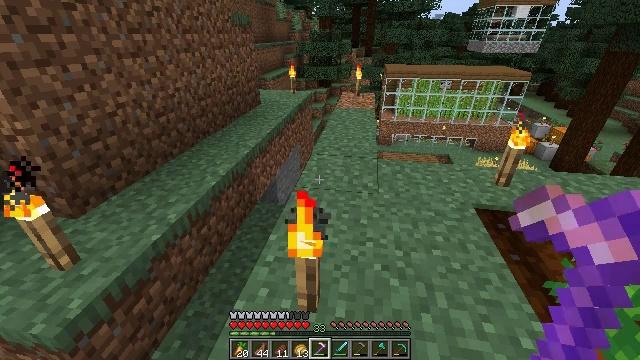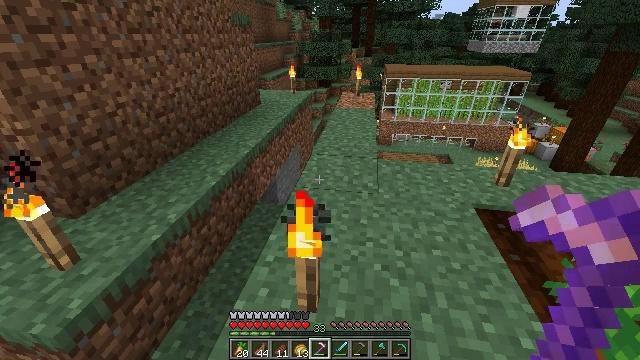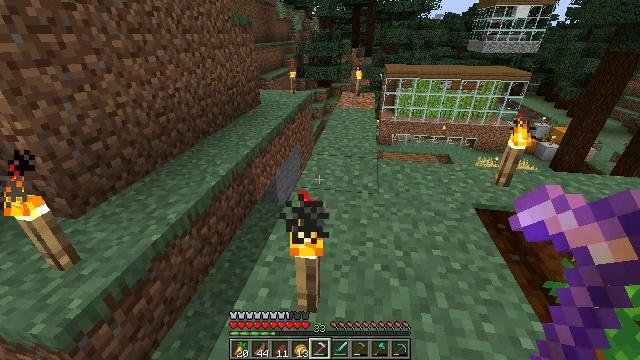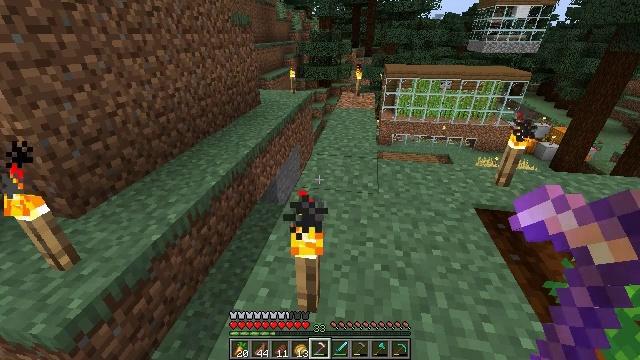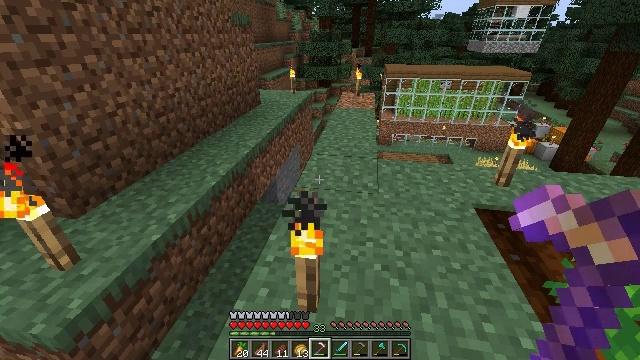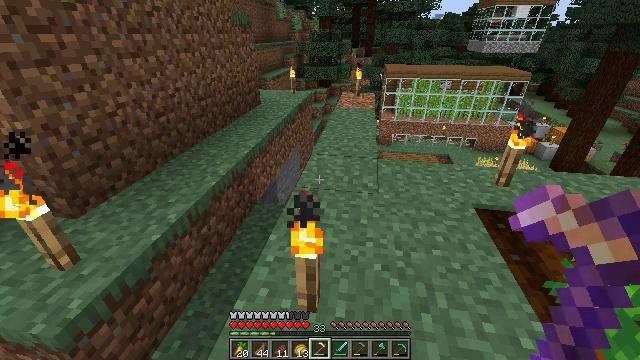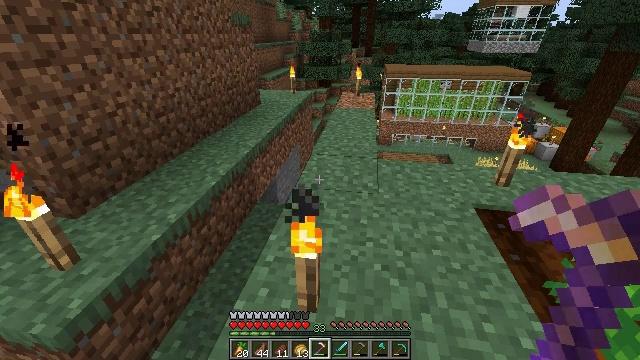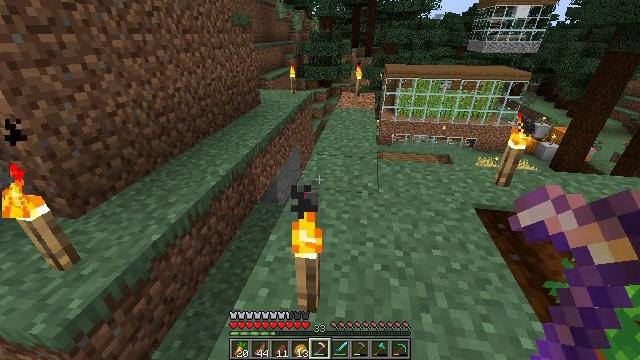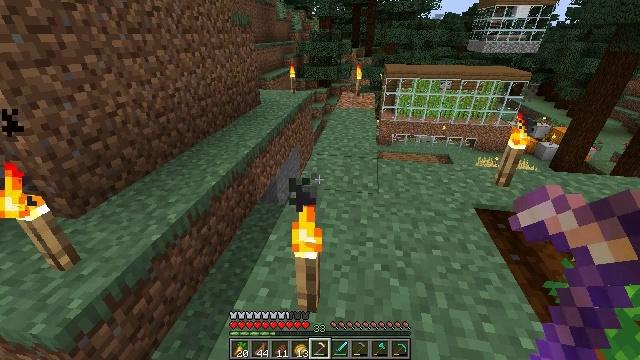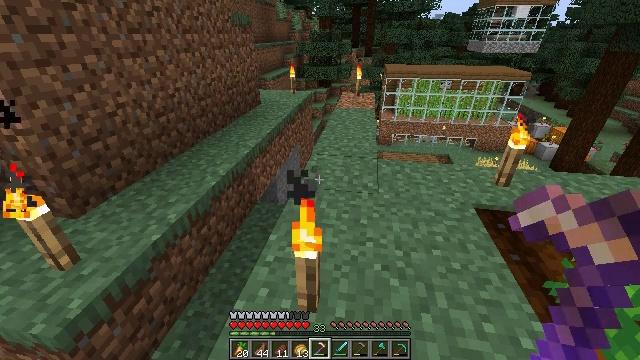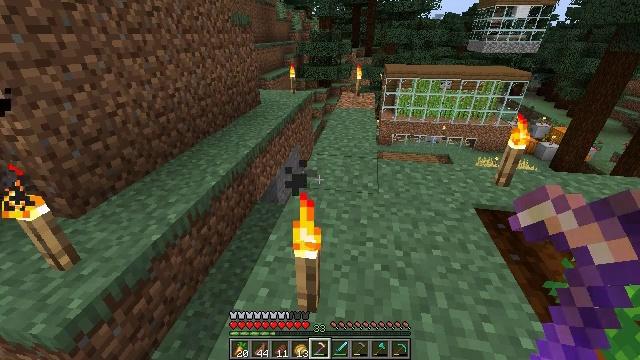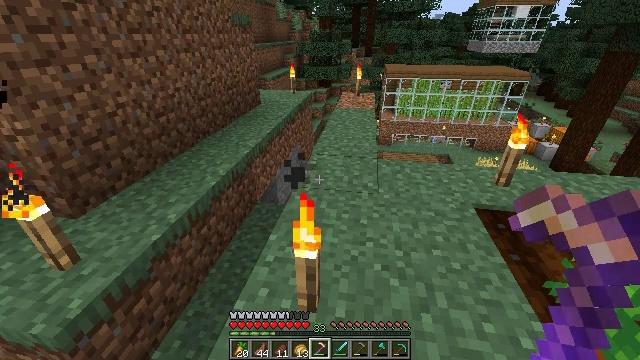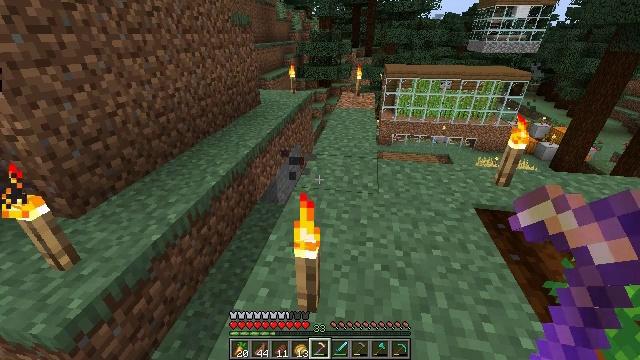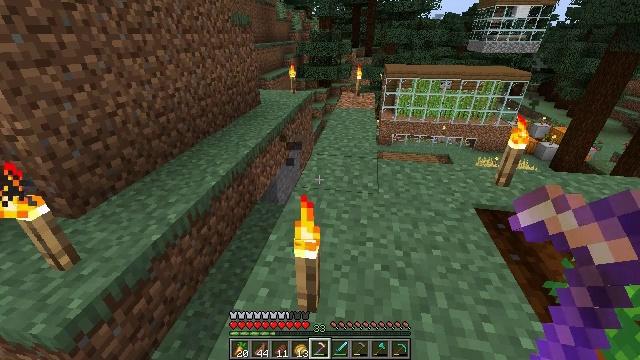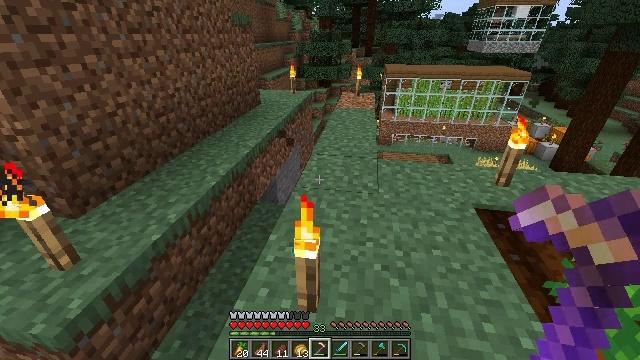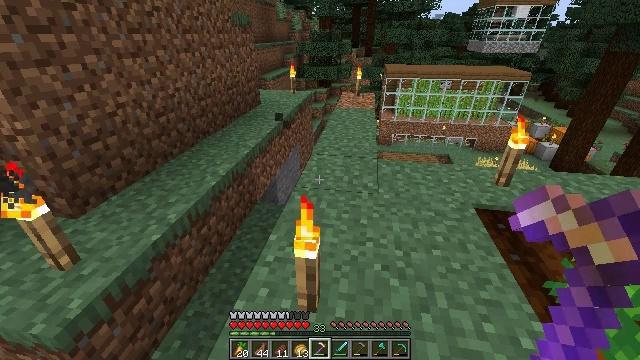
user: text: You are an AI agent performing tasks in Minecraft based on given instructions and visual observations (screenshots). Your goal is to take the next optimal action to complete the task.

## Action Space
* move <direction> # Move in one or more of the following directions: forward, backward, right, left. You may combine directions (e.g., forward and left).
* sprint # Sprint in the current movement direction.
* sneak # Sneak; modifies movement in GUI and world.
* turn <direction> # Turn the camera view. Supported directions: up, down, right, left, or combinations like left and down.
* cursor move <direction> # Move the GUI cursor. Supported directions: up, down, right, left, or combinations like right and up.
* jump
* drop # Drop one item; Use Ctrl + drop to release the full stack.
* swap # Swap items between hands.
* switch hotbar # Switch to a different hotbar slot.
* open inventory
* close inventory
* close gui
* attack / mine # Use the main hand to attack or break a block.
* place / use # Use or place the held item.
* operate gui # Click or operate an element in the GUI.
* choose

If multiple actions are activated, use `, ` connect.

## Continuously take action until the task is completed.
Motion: motion action
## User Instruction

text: Retrieve carrots by attacking the plant.
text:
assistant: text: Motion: no_op
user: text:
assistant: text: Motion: no_op
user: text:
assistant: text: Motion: no_op
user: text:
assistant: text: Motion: no_op
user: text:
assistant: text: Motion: no_op
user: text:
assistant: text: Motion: no_op
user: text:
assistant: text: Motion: no_op
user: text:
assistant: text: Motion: no_op
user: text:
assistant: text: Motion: no_op
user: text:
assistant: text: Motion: no_op
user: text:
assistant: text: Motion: no_op
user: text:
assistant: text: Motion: no_op
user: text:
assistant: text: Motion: no_op
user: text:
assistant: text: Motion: no_op
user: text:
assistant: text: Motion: no_op
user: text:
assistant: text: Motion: no_op
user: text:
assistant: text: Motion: no_op
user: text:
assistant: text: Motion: no_op
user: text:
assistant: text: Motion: no_op
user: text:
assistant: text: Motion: no_op
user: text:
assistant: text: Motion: no_op
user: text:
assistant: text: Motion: no_op
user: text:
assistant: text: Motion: no_op
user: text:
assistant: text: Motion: no_op
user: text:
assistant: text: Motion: no_op
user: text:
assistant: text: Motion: no_op
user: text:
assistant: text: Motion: no_op
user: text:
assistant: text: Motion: no_op
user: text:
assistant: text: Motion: no_op
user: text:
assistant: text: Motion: no_op